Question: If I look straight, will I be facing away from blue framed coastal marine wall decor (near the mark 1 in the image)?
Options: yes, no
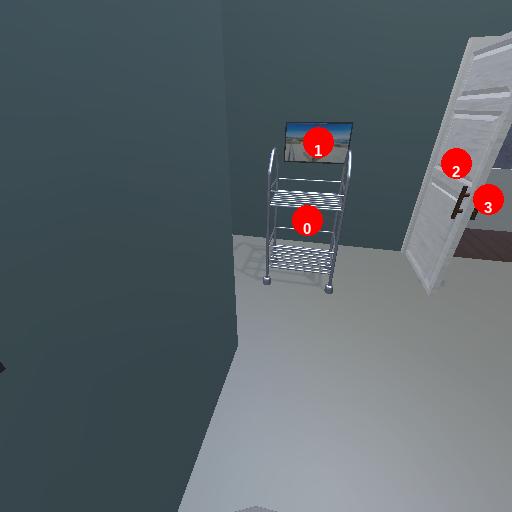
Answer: yes